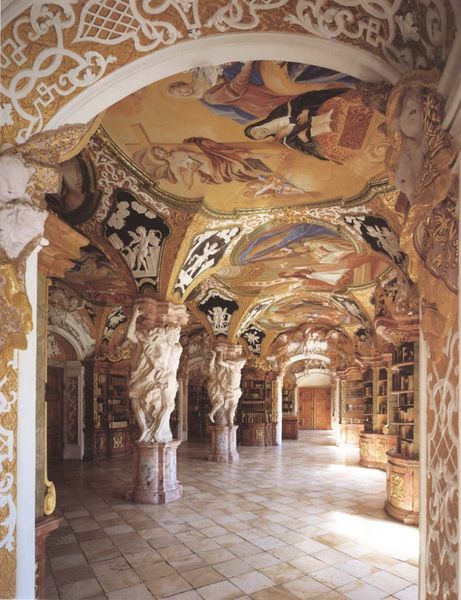
Titel: Kloster Metten
Standort: Metten, Benediktinerabtei mit Kirche St. Michael (EU - D - Bayern)
Schlagwörter: weiß, säulen, tür, karo, bibel, steine, boden, bücher, ornamente, halle, foto, bögen, gewölbe, kreuz, fliesen, skulpturen, plastiken, statuen, christus, jesus, fresken, bibliothek, regale, deckengemälde, fresko, maria